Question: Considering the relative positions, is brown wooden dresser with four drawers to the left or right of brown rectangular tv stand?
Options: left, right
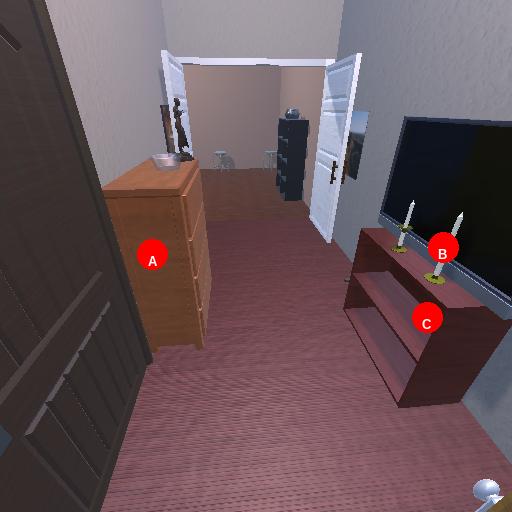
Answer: left